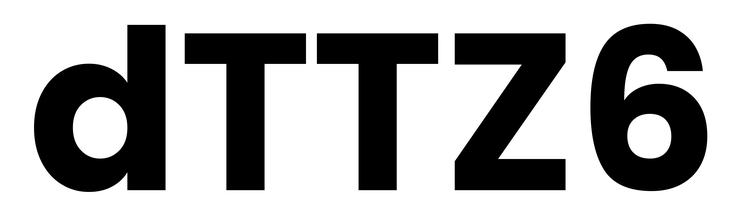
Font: Poppins-Bold